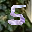
Label: 5